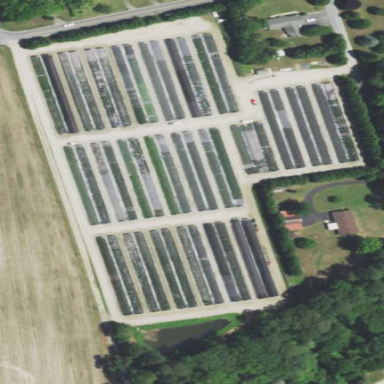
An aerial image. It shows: Area dedicated to greenhouse horticulture.